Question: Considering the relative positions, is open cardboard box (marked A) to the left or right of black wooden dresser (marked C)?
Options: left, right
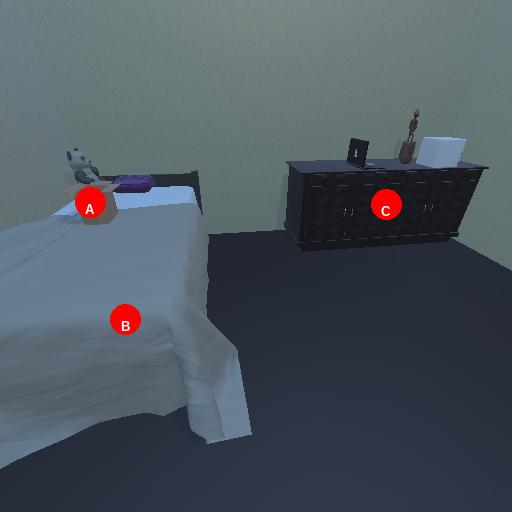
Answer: left